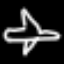
Label: airplane